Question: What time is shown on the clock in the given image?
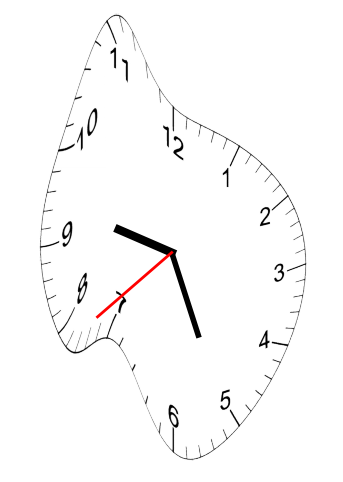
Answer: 09:25:38